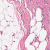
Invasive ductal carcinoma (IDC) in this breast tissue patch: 0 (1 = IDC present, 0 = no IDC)